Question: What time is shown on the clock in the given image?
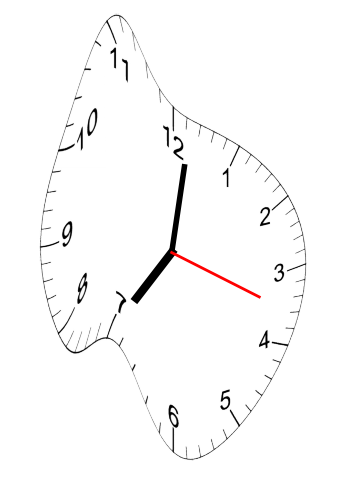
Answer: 07:01:18